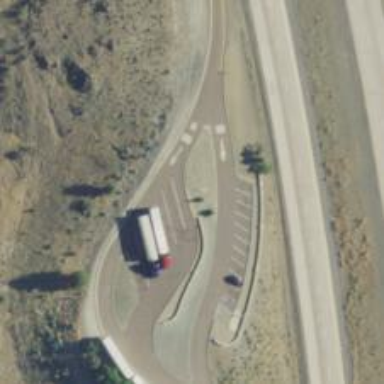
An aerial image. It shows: Rest area along the road.